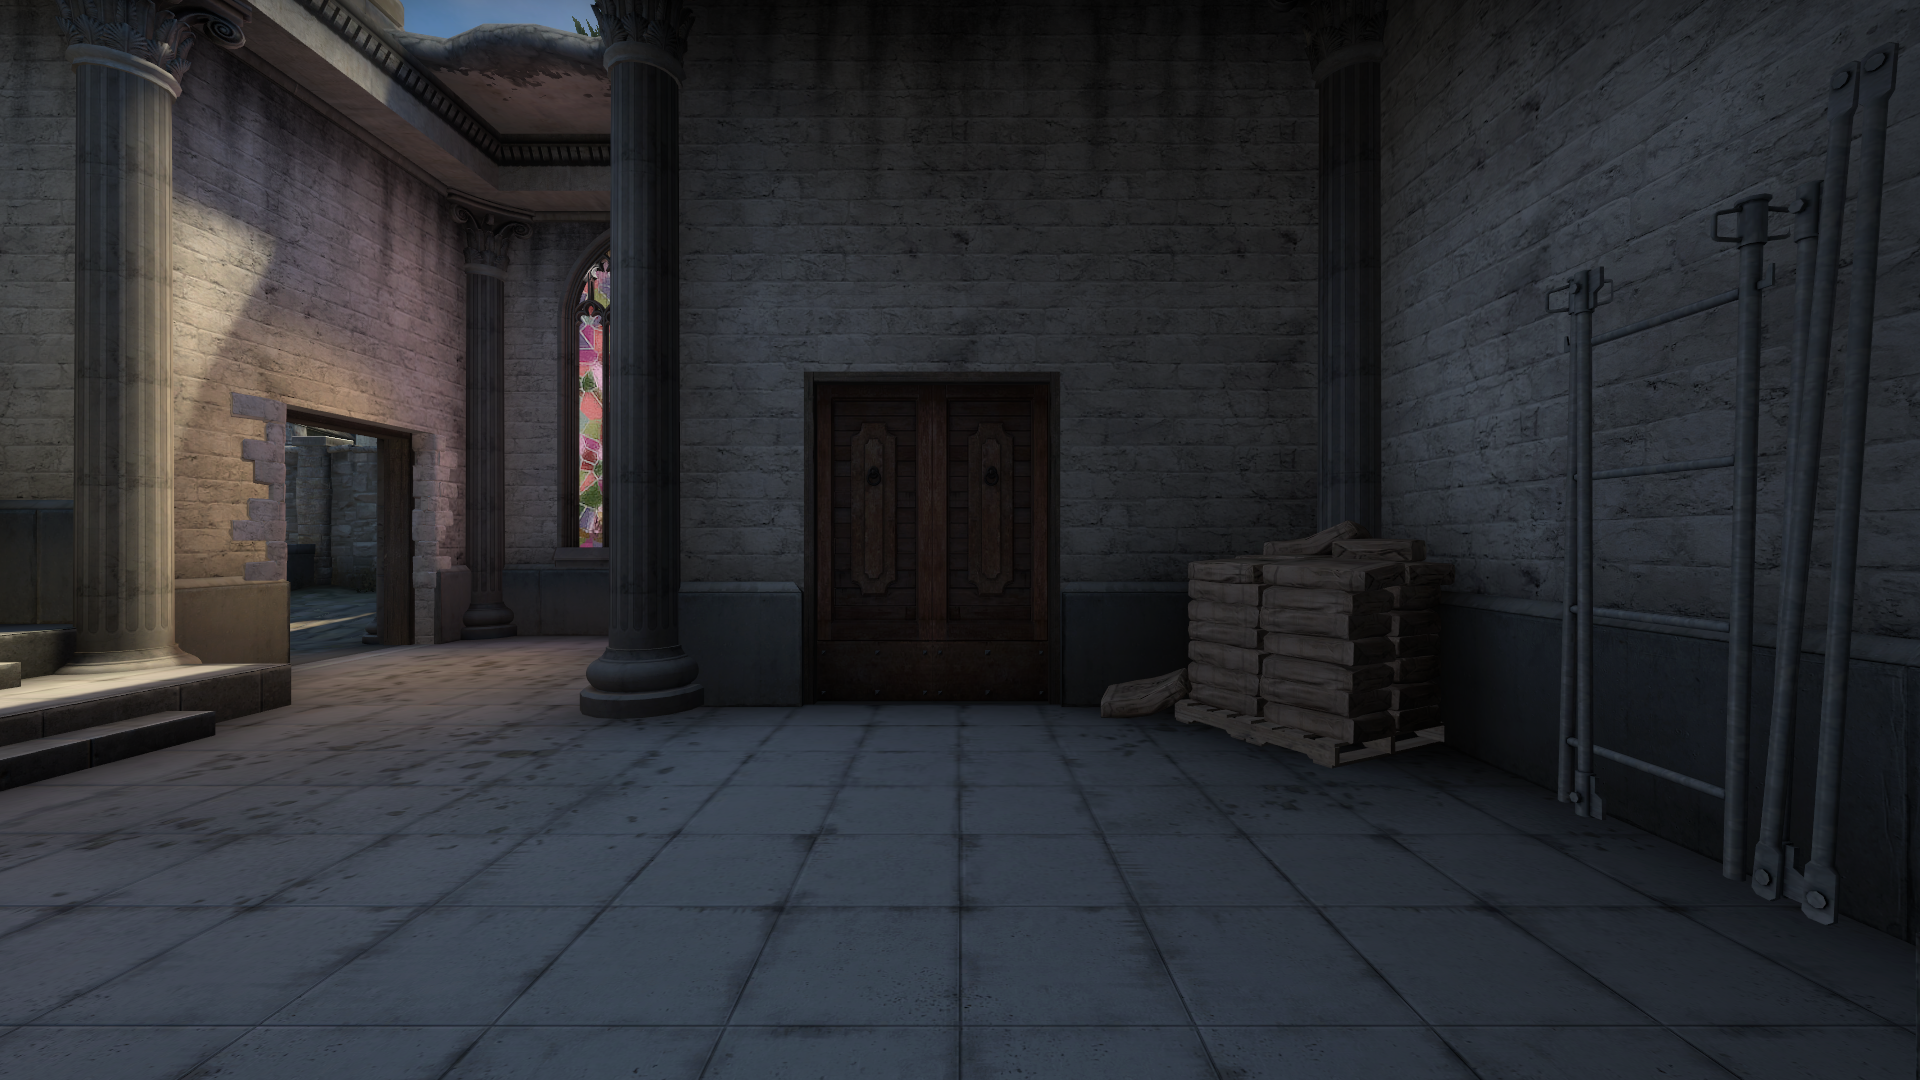
Map: de_inferno